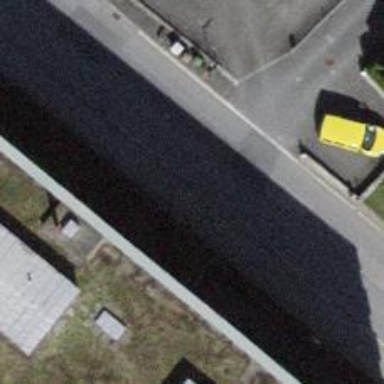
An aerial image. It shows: Kerb barrier.